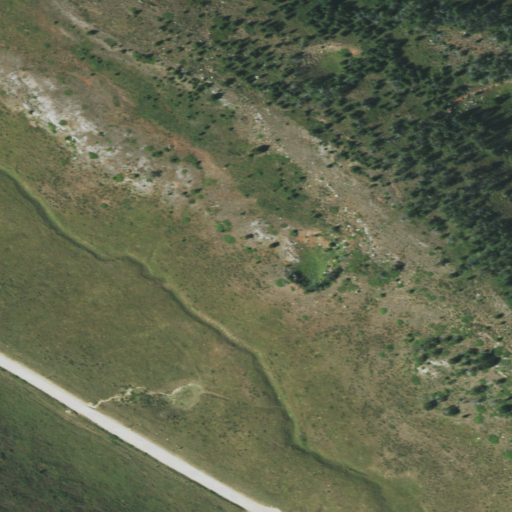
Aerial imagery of plain(s) in Wyoming named Poverty Flat containing grassland and evergreen forest